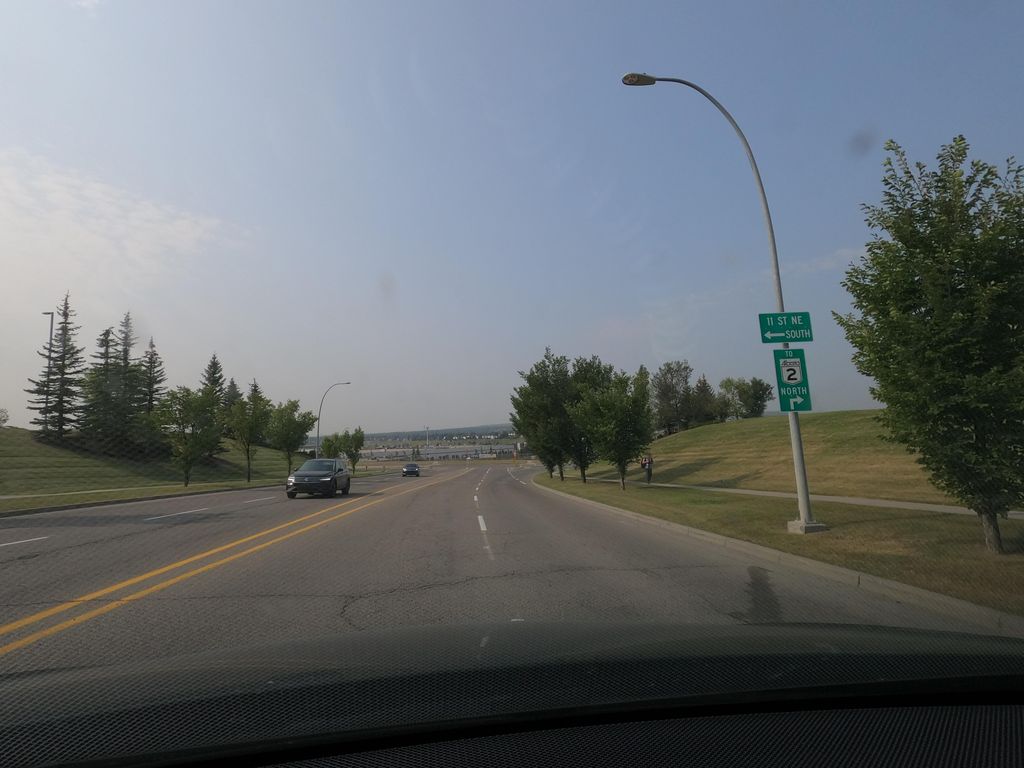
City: calgary